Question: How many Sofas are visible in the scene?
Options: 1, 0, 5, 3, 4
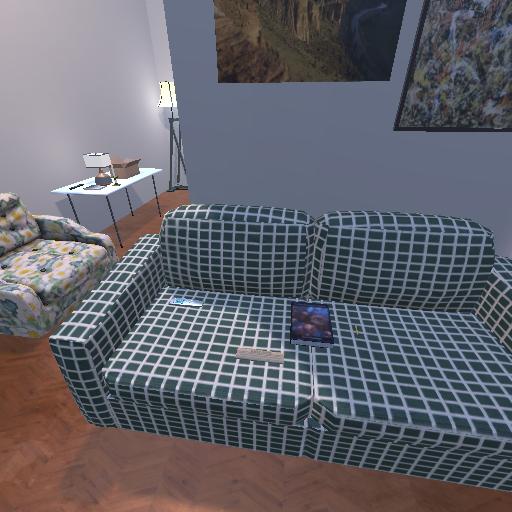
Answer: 1